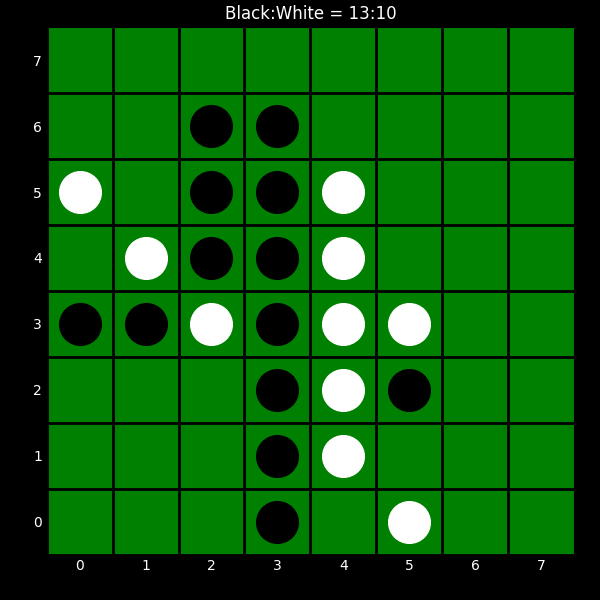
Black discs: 13
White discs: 10